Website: macys
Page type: customer-info-address
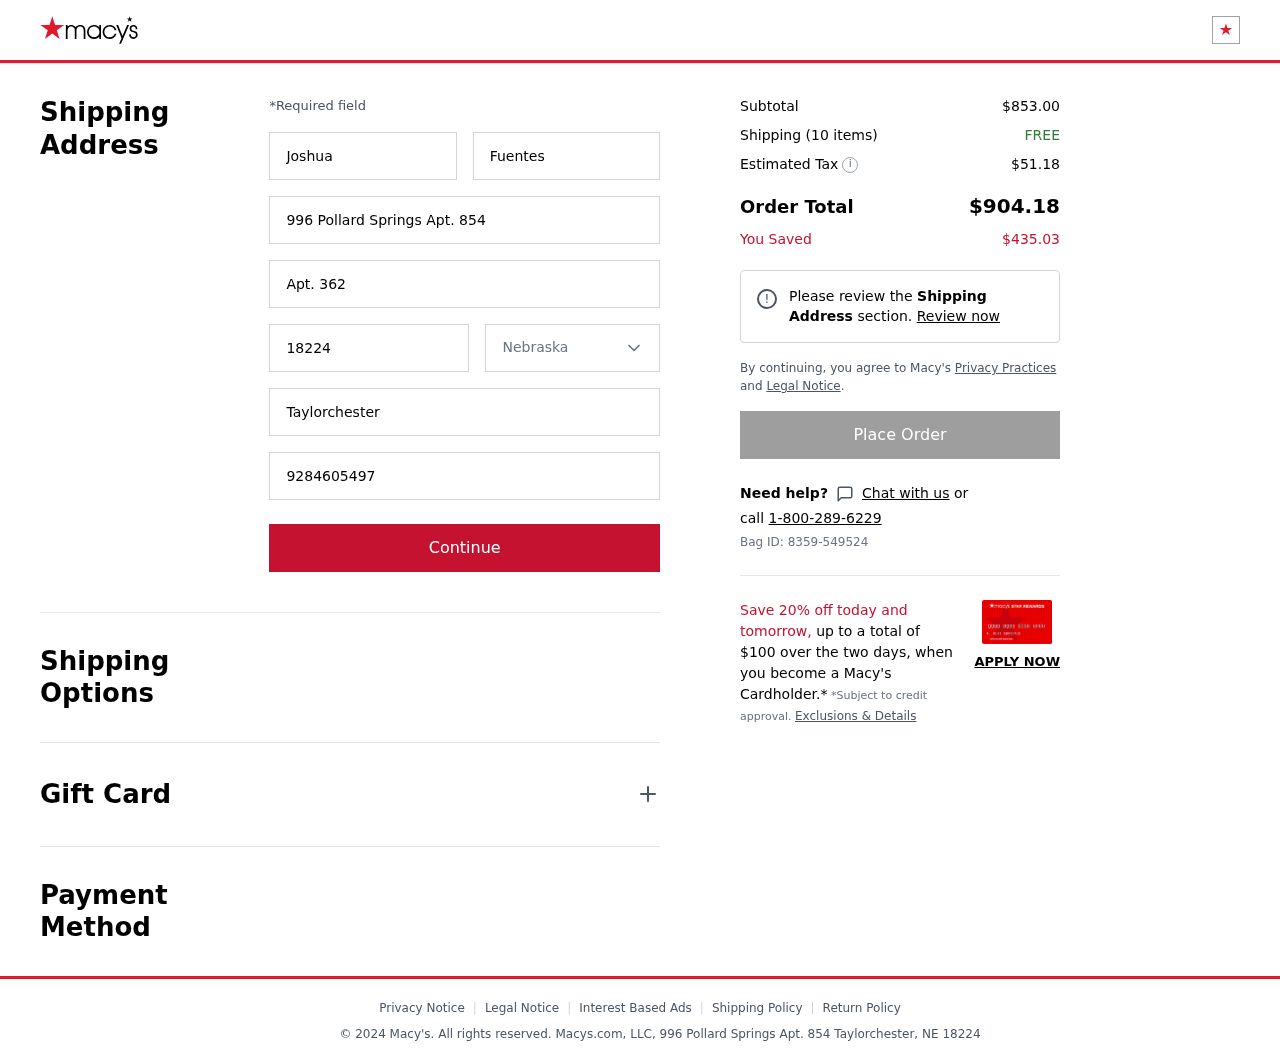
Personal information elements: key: PII_CITY
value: Taylorchester
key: PII_FIRSTNAME
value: Joshua
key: PII_LASTNAME
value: Fuentes
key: PII_PHONE
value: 9284605497
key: PII_POSTCODE
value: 18224
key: PII_STATE
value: Nebraska
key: PII_STREET
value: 996 Pollard Springs Apt. 854
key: PII_STREET2
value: Apt. 362
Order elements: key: ORDER_SUBTOTAL
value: $853.00
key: ORDER_NUM_ITEMS
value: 10
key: ORDER_SHIPPING_COST
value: FREE
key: ORDER_TAX
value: $51.18
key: ORDER_TOTAL
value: $904.18
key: ORDER_SAVINGS
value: $435.03
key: ORDER_BAG_ID
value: Bag ID: 8359-549524